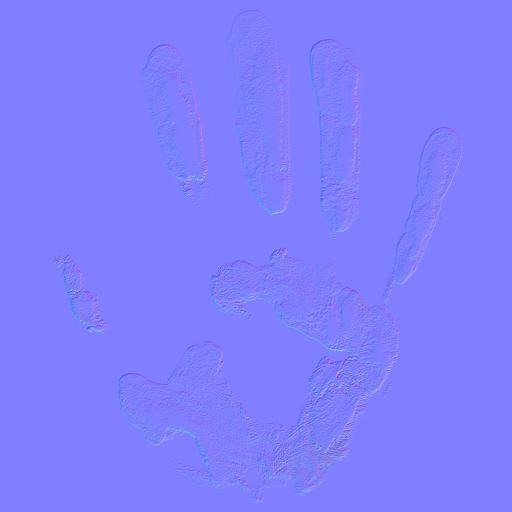
dirt dirty finger fingerprints imperfection imperfections print smear smudge surface